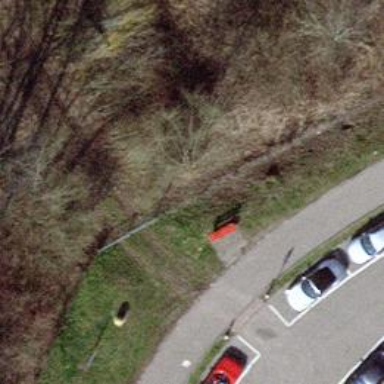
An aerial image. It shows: Bench for seating.